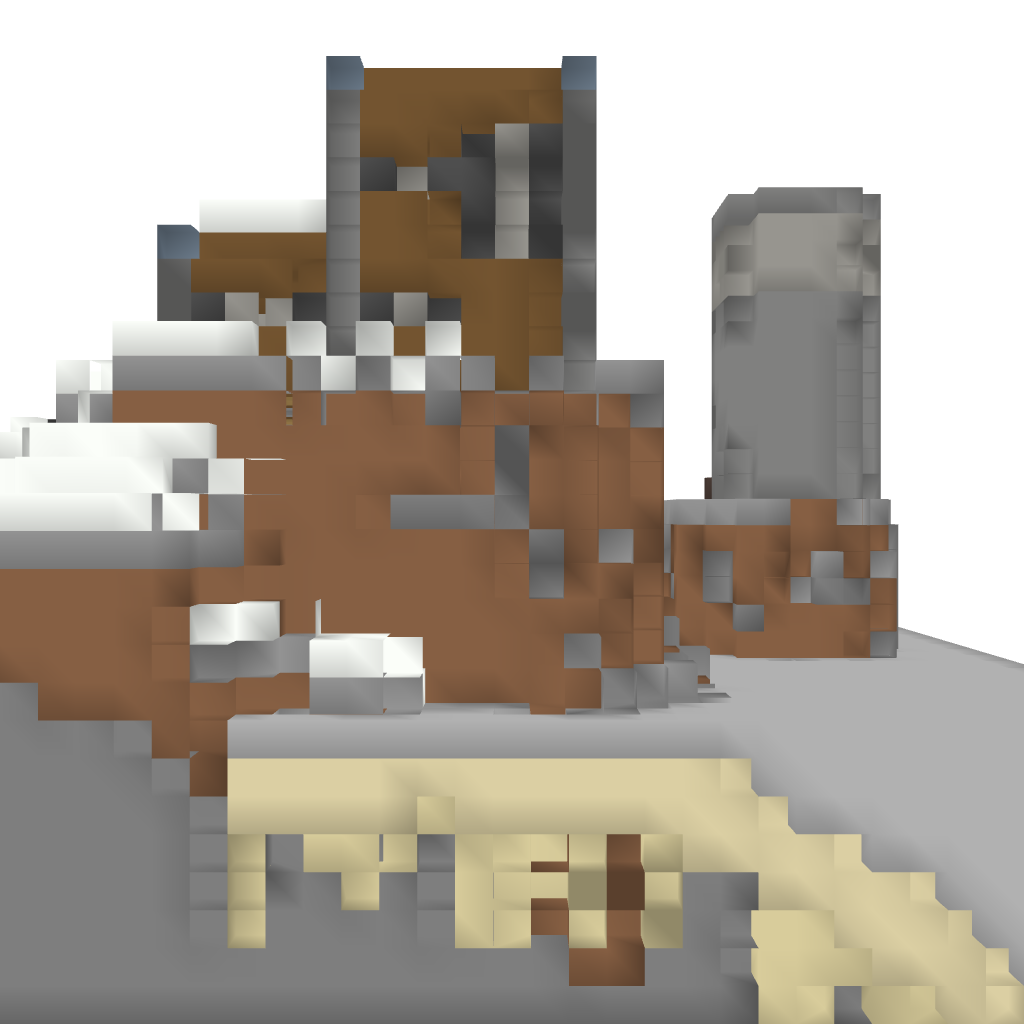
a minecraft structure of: To The Moon